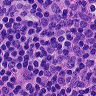
Metastatic tissue present: no